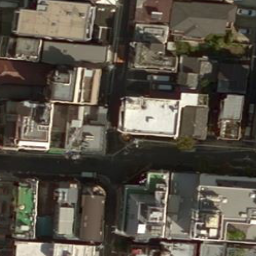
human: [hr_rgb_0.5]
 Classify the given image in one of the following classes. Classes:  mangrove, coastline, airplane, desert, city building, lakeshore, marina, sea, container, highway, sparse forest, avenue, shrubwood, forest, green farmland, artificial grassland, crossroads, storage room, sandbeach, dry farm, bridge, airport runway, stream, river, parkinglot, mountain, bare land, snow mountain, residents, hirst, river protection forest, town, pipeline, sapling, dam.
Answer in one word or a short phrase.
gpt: city building